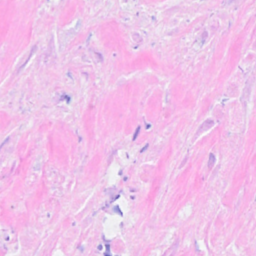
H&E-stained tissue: Breast